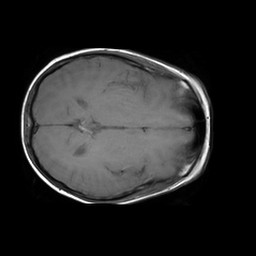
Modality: T1w
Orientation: axial
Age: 52
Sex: female
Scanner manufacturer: philips
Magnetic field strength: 3 T
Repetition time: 0.5331 s
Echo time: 0.01 s